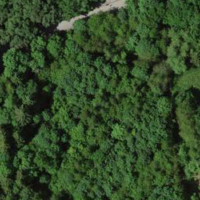
EUNIS habitat code: 44
Species observed at this site:
Urtica dioica
Fagus sylvatica